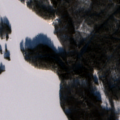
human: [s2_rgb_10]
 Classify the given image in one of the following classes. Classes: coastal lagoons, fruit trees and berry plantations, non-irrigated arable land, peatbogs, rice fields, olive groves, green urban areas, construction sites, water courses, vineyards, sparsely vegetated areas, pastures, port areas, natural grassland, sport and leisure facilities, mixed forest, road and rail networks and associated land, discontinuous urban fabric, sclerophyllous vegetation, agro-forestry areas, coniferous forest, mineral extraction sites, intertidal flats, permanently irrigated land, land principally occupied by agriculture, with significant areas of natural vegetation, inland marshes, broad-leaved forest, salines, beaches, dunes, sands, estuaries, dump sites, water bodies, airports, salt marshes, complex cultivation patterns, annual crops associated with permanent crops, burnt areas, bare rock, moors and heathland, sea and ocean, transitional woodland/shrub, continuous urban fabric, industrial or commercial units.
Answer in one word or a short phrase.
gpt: broad-leaved forest, coniferous forest, mixed forest, water bodies